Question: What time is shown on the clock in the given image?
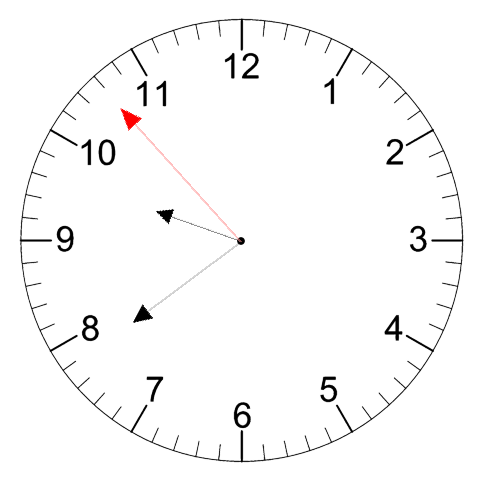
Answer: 09:38:53